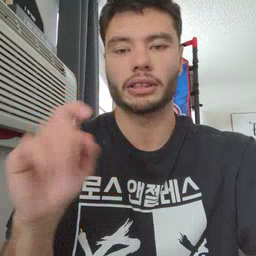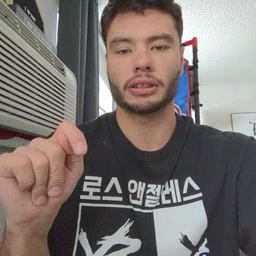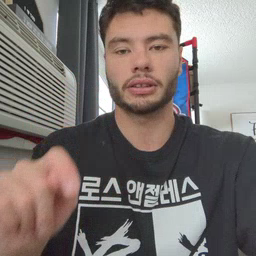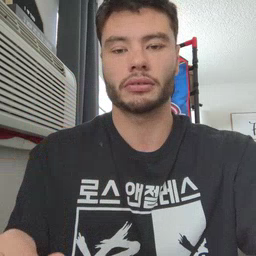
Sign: feet